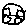
Label: car